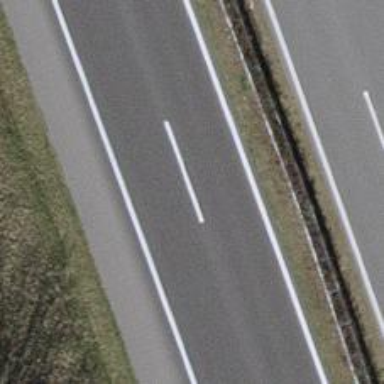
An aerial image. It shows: Asphalt motorway.